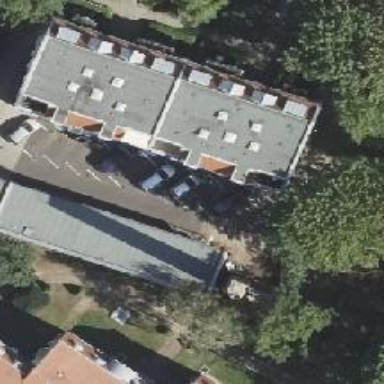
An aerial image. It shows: Building consisting of apartments with double saltbox roof shape.